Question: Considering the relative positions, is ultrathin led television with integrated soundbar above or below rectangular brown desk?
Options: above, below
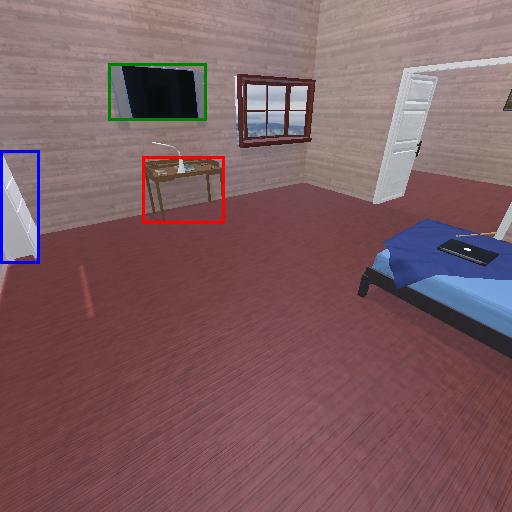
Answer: above